Question: I got a multiple fields with the same name class = "value_field". If the input is type date I want to execute one function but this type it's a plugin and don't catch the event "onchange" or "infocusout".

And the JS function to catch each event is:
'''
$('body').on('focusout', '.value_field', function() { blablal }
'''
How can I catch the event when the input it's filled by the plugin?
Thanks a lot.
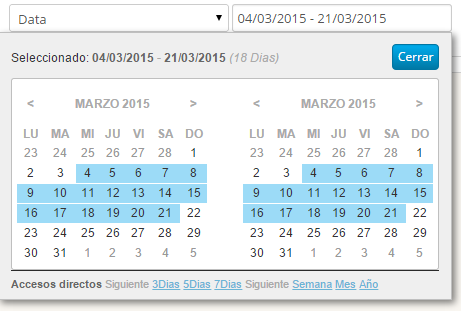
Answer: You need to edit the '.js' of plugin and you should trigger 'change'
'''
.trigger('change');
'''
where they are updating the value of the input field.
Then you can catch it by
'''
$('.value_field').change(function() {
// Whatever
});
'''
In your case, Initiate it like
'''
$('#date_range').dateRangePicker(
{
setValue: function(s)
{
this.value = s;
$(this).trigger("change");
}
}
);
'''
and then catch it by
'''
$(document).ready(function(){
$("#date_range").change(function(){
console.log("Value Changed, New Value is "+$(this).val());
});
});
'''